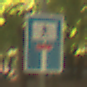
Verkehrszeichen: SackgasseFussgaengerDurchlaessig
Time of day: Midday
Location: Outdoor (Nature)
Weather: PartlyCloudy
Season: NotSpecified
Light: Natural